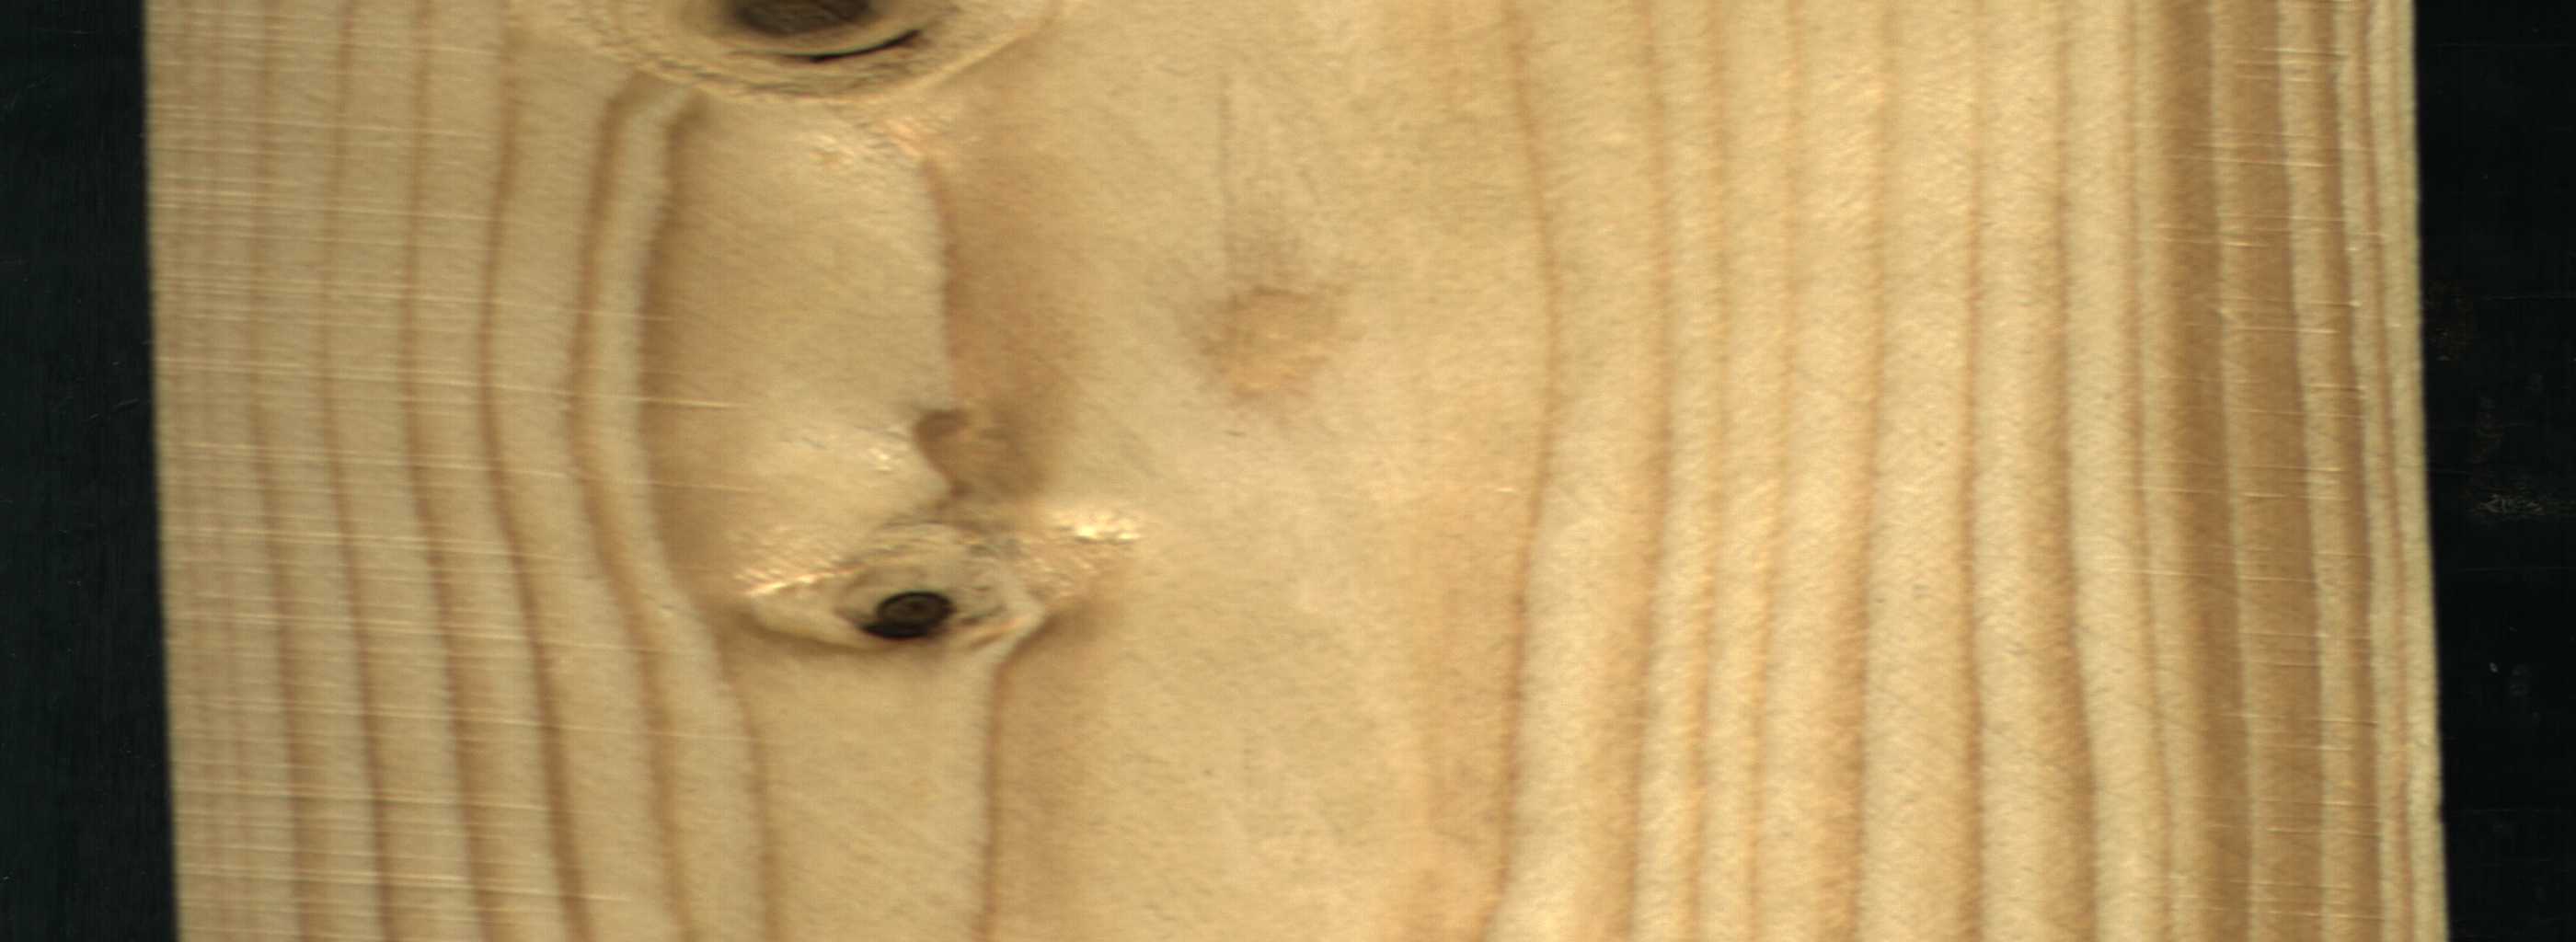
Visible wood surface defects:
Dead_Knot
Dead_Knot